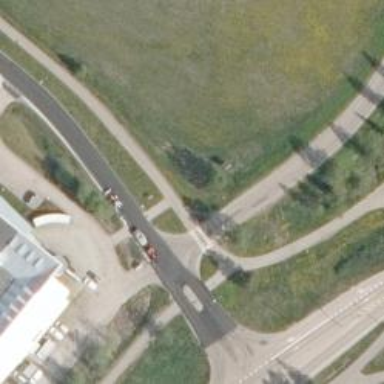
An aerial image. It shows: Paved cycleway with asphalt surface.